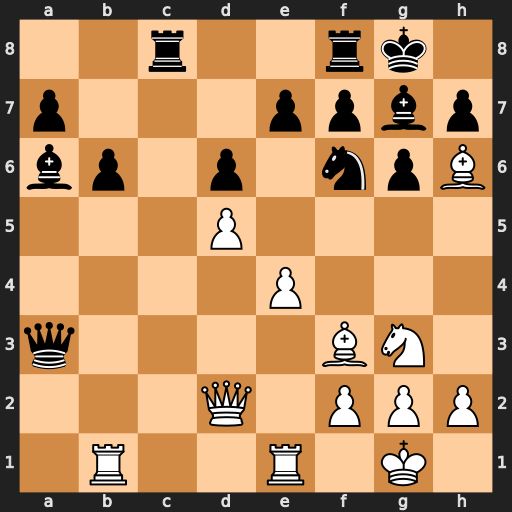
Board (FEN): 2r2rk1/p3ppbp/bp1p1npB/3P4/4P3/q4BN1/3Q1PPP/1R2R1K1
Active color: w
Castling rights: -
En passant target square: -
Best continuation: Bxg7 Kxg7 Ra1 Qd3 Qg5